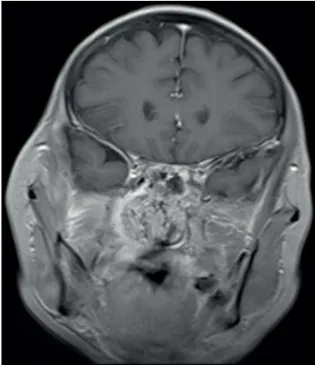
Contrast enhancement T1-weighted MR imaging showed that the tumor invaded the parapharyngeal space and nasopharynx.
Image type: radiology (mri)